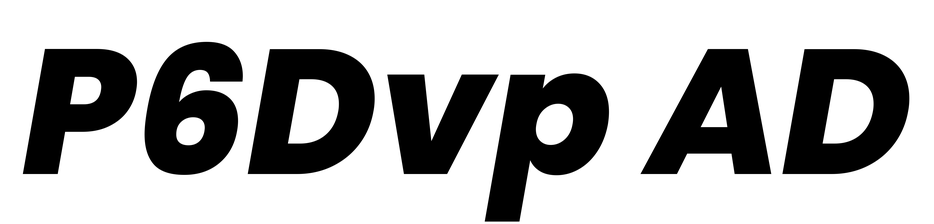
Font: Poppins-ExtraBoldItalic